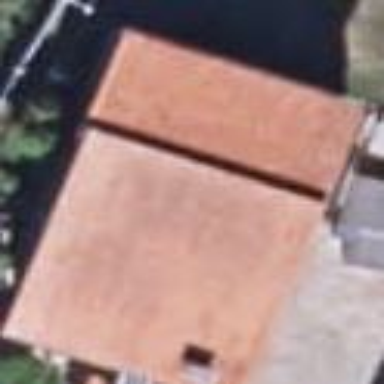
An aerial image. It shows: Simple house.